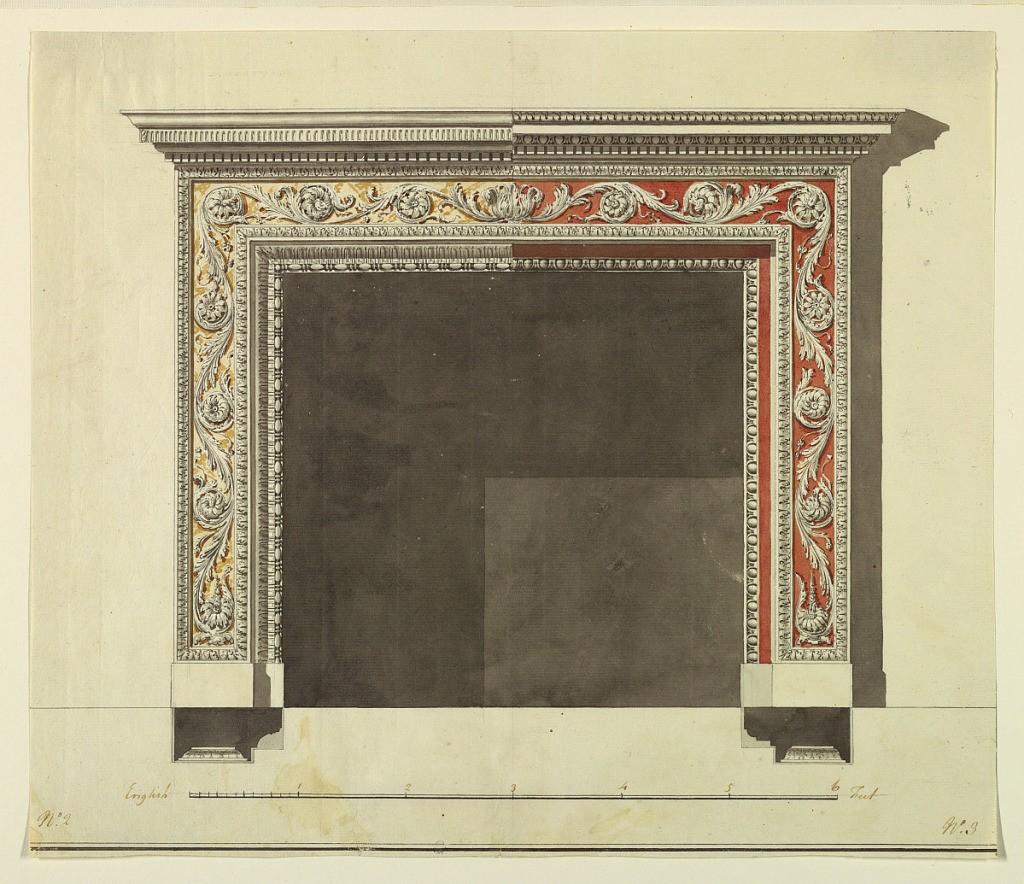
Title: Design for a Chimneypiece
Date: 1780–1800
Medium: Pen and ink, brush and watercolor on paper
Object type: Drawing
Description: The alternative suggestions refer to a different form of the cornices of the entablature, to a different decoration of most moldings, to the use of a red st one, at right, a yellow marble at left. The inner frame consists of some moldings upon bases. The outer one of projecting stripes in horizontal angular form upon bases. They are framed by moldings and decorated inside by rinceaux with blossoms in the spirals. They spring from a calyx, above in the center. Shadow, base line, and plans similar to those in 1938-88-8205. Scale, framing lines as in 1938-88-8201 "No. 2" and "No. 3" are written below at left and right, respectively, in pen and brown ink. Indication of scale in English feet.